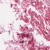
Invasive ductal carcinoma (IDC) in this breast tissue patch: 0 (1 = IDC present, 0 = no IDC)